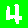
Digit: 4